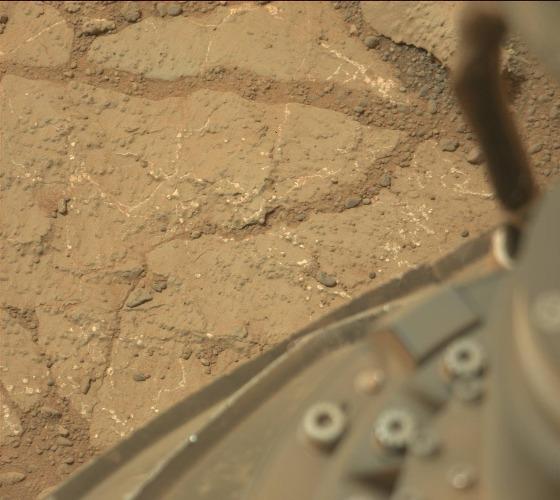
Terrain classes present: Background, Bedrock, Gravel / Sand / Soil, Rock